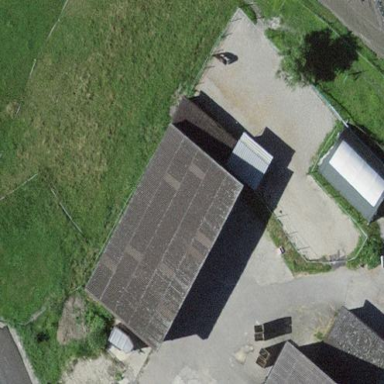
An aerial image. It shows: Barn.